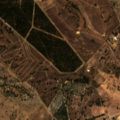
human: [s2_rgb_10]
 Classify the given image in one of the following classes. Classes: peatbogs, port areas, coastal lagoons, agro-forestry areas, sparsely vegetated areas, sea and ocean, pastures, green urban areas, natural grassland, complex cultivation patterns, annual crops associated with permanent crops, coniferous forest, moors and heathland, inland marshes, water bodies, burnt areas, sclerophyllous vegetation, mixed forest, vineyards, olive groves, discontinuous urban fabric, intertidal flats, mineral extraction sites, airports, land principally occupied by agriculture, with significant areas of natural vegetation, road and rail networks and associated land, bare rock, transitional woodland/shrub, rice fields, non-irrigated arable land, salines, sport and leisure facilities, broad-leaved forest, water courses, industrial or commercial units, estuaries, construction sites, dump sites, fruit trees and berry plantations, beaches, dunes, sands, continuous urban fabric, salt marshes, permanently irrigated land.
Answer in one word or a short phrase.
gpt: pastures, agro-forestry areas, transitional woodland/shrub